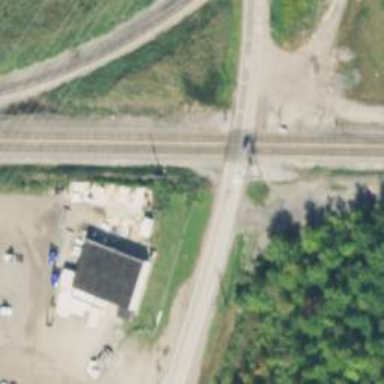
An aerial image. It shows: Level crossing along the railway.